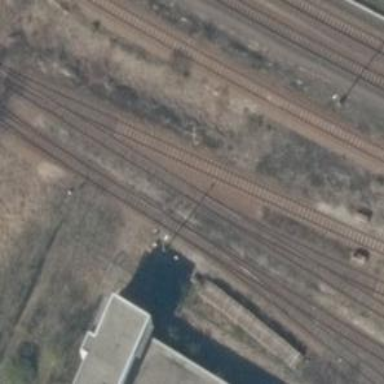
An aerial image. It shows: Railway switch.